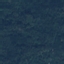
Label: Forest